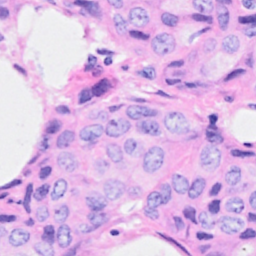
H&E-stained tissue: Breast